Field crop: maize
Growth stage: 2
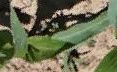
Species: maize